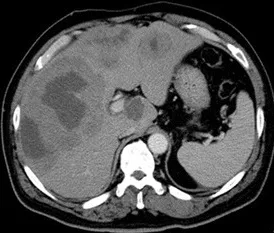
Contrast-enhanced computed tomography (CECT) of the abdomen at the time of admission. Axial view.
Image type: radiology (ct)